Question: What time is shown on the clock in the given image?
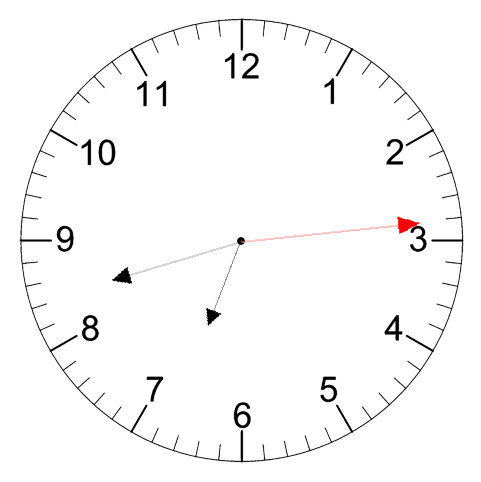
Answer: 06:42:14